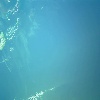
Label: water